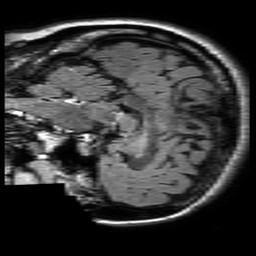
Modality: FLAIR
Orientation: sagittal
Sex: female
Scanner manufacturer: philips
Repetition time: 11 s
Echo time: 0.125 s